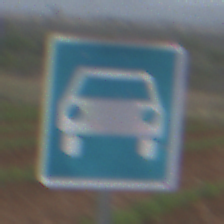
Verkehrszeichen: Kraftfahrstrasse
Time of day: Midday
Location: Outdoor (Nature)
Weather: PartlyCloudy
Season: NotSpecified
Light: Natural